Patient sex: M
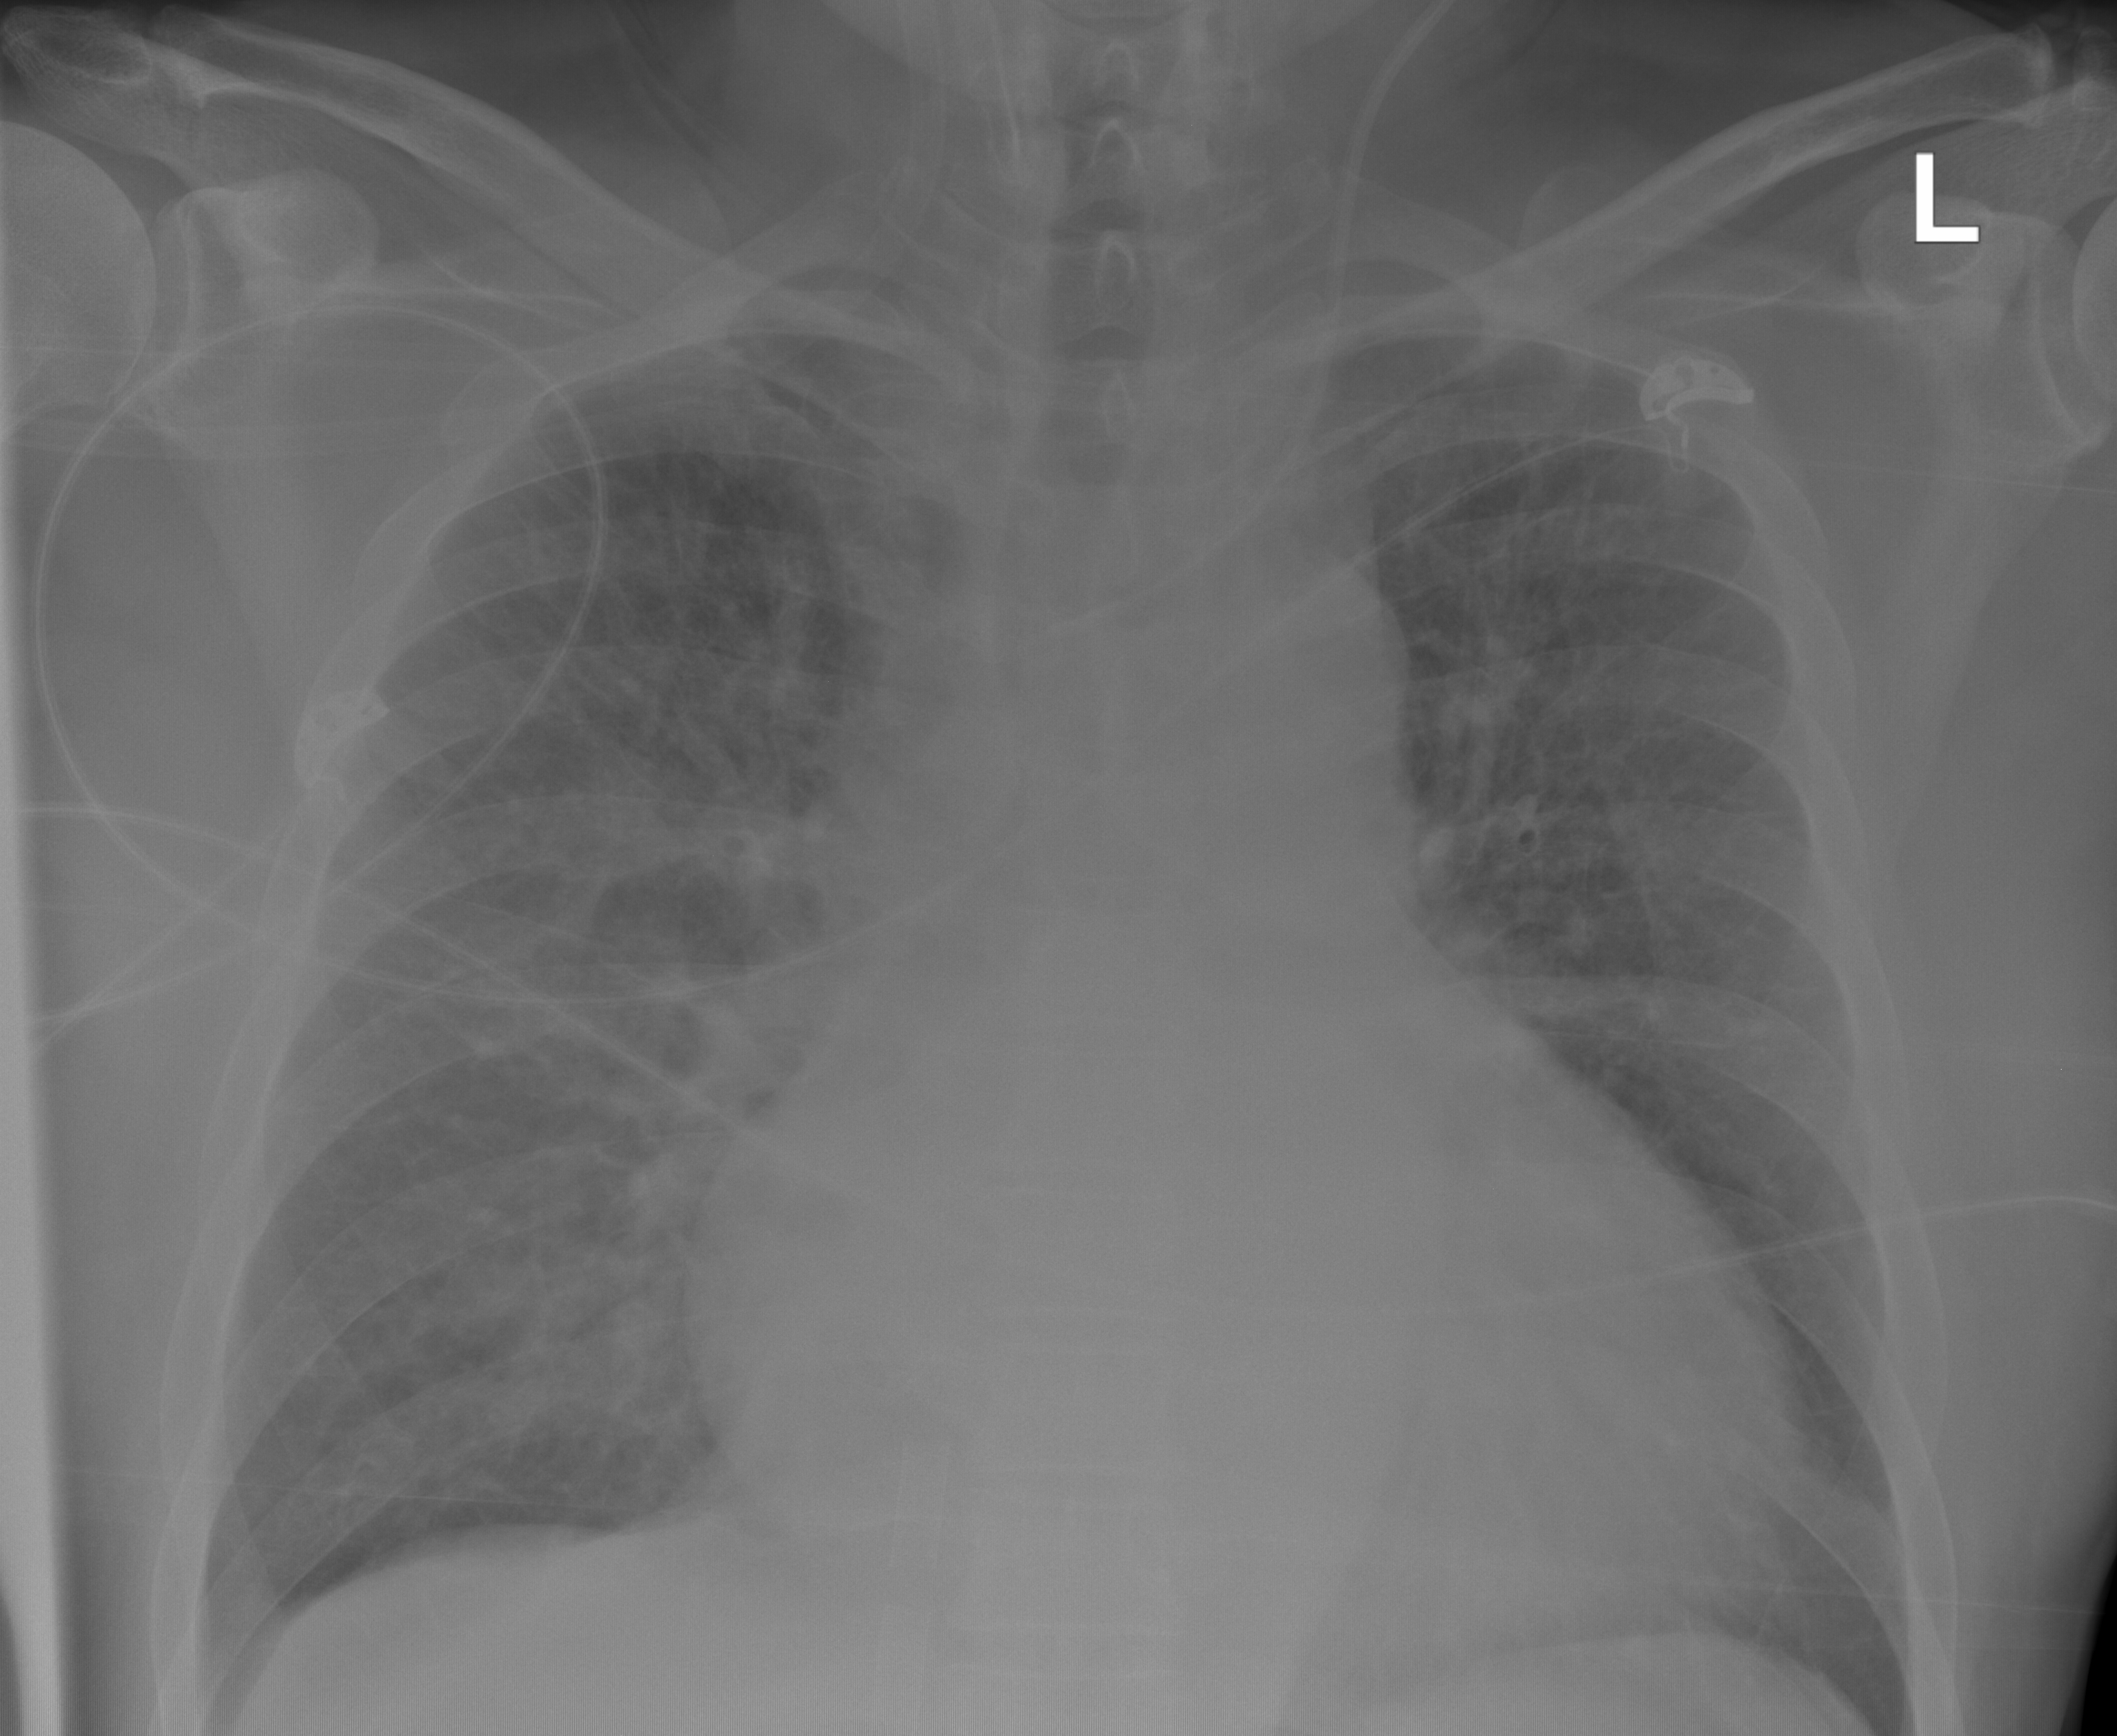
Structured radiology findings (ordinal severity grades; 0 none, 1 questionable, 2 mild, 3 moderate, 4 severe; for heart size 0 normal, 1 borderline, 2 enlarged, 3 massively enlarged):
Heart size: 2
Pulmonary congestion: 2
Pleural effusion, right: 0
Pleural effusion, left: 0
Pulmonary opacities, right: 0
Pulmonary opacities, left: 0
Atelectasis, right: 0
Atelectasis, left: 0